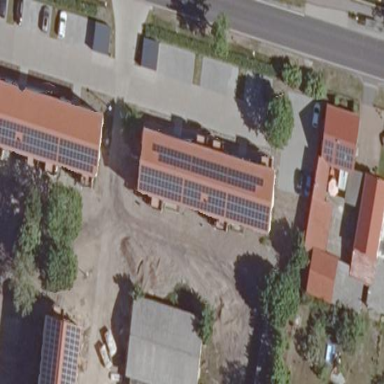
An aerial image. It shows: Gabled roof apartments building with small solar photovoltaic panel generator providing electricity.